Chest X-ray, AP view. Patient: 59 years old, sex F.
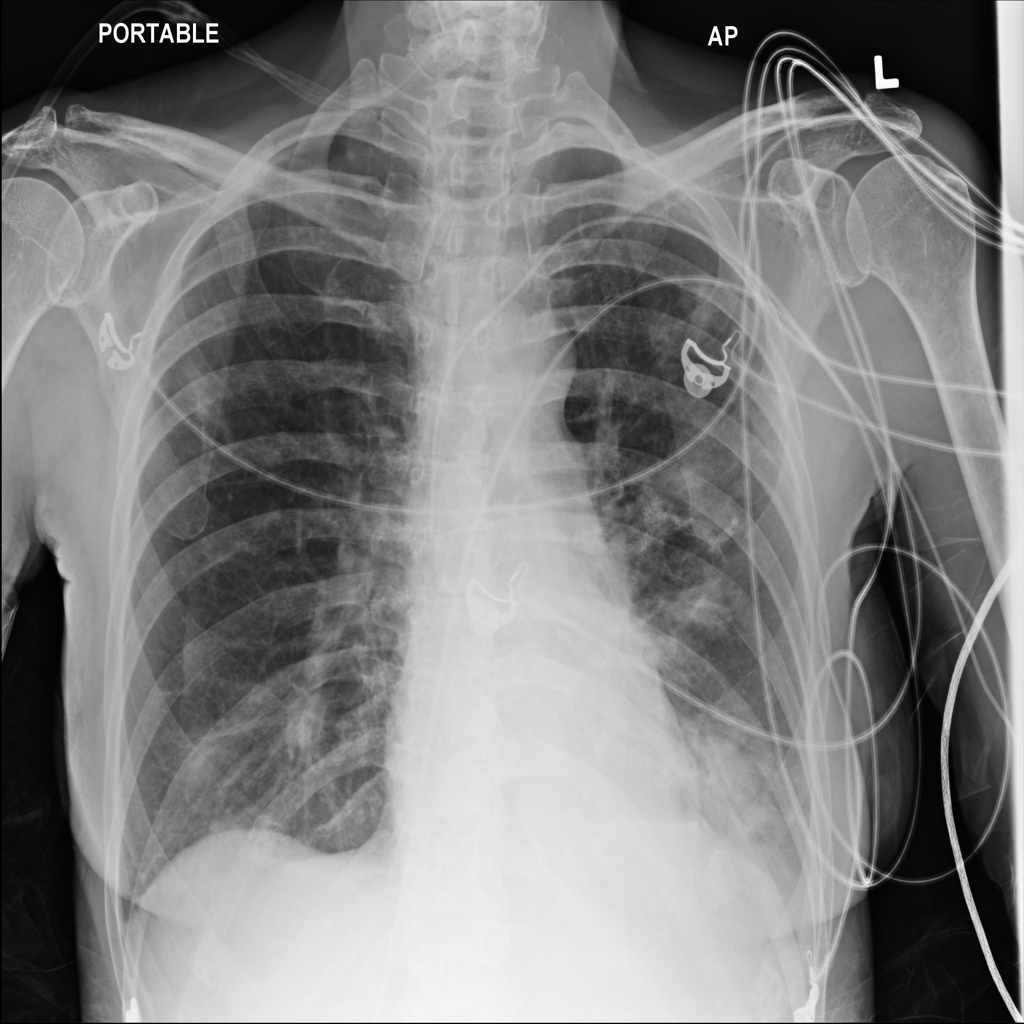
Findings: No Finding